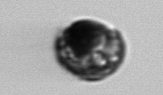
Label: Proterythropsis